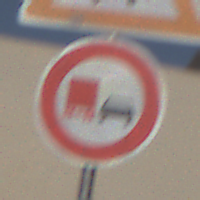
Verkehrszeichen: UeberholverbotKraftfahrzeuge
Zusatzzeichen oben: Gegenverkehr
Umgebung: Outdoor, Urban
Tageszeit: MorningAfternoon
Wetter: Clear
Licht: Natural
Jahreszeit: NotSpecified
Kontrast: HighContrast